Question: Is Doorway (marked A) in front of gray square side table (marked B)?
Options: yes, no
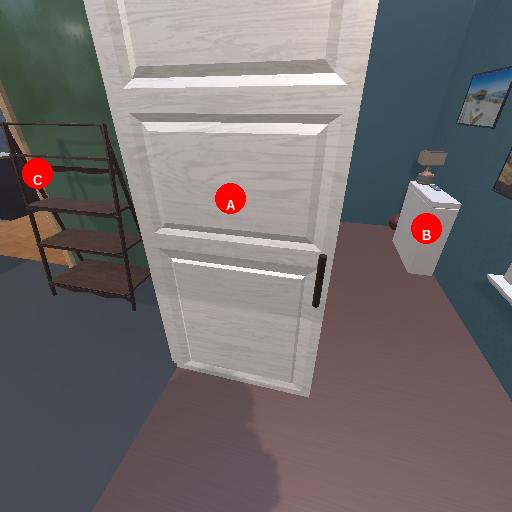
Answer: yes